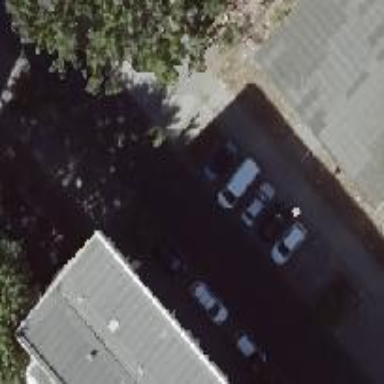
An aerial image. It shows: Street-side parking area with sett surface.